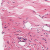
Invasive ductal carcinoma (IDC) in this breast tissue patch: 0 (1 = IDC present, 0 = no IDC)